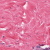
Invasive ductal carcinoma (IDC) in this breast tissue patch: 0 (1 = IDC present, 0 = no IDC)